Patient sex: M
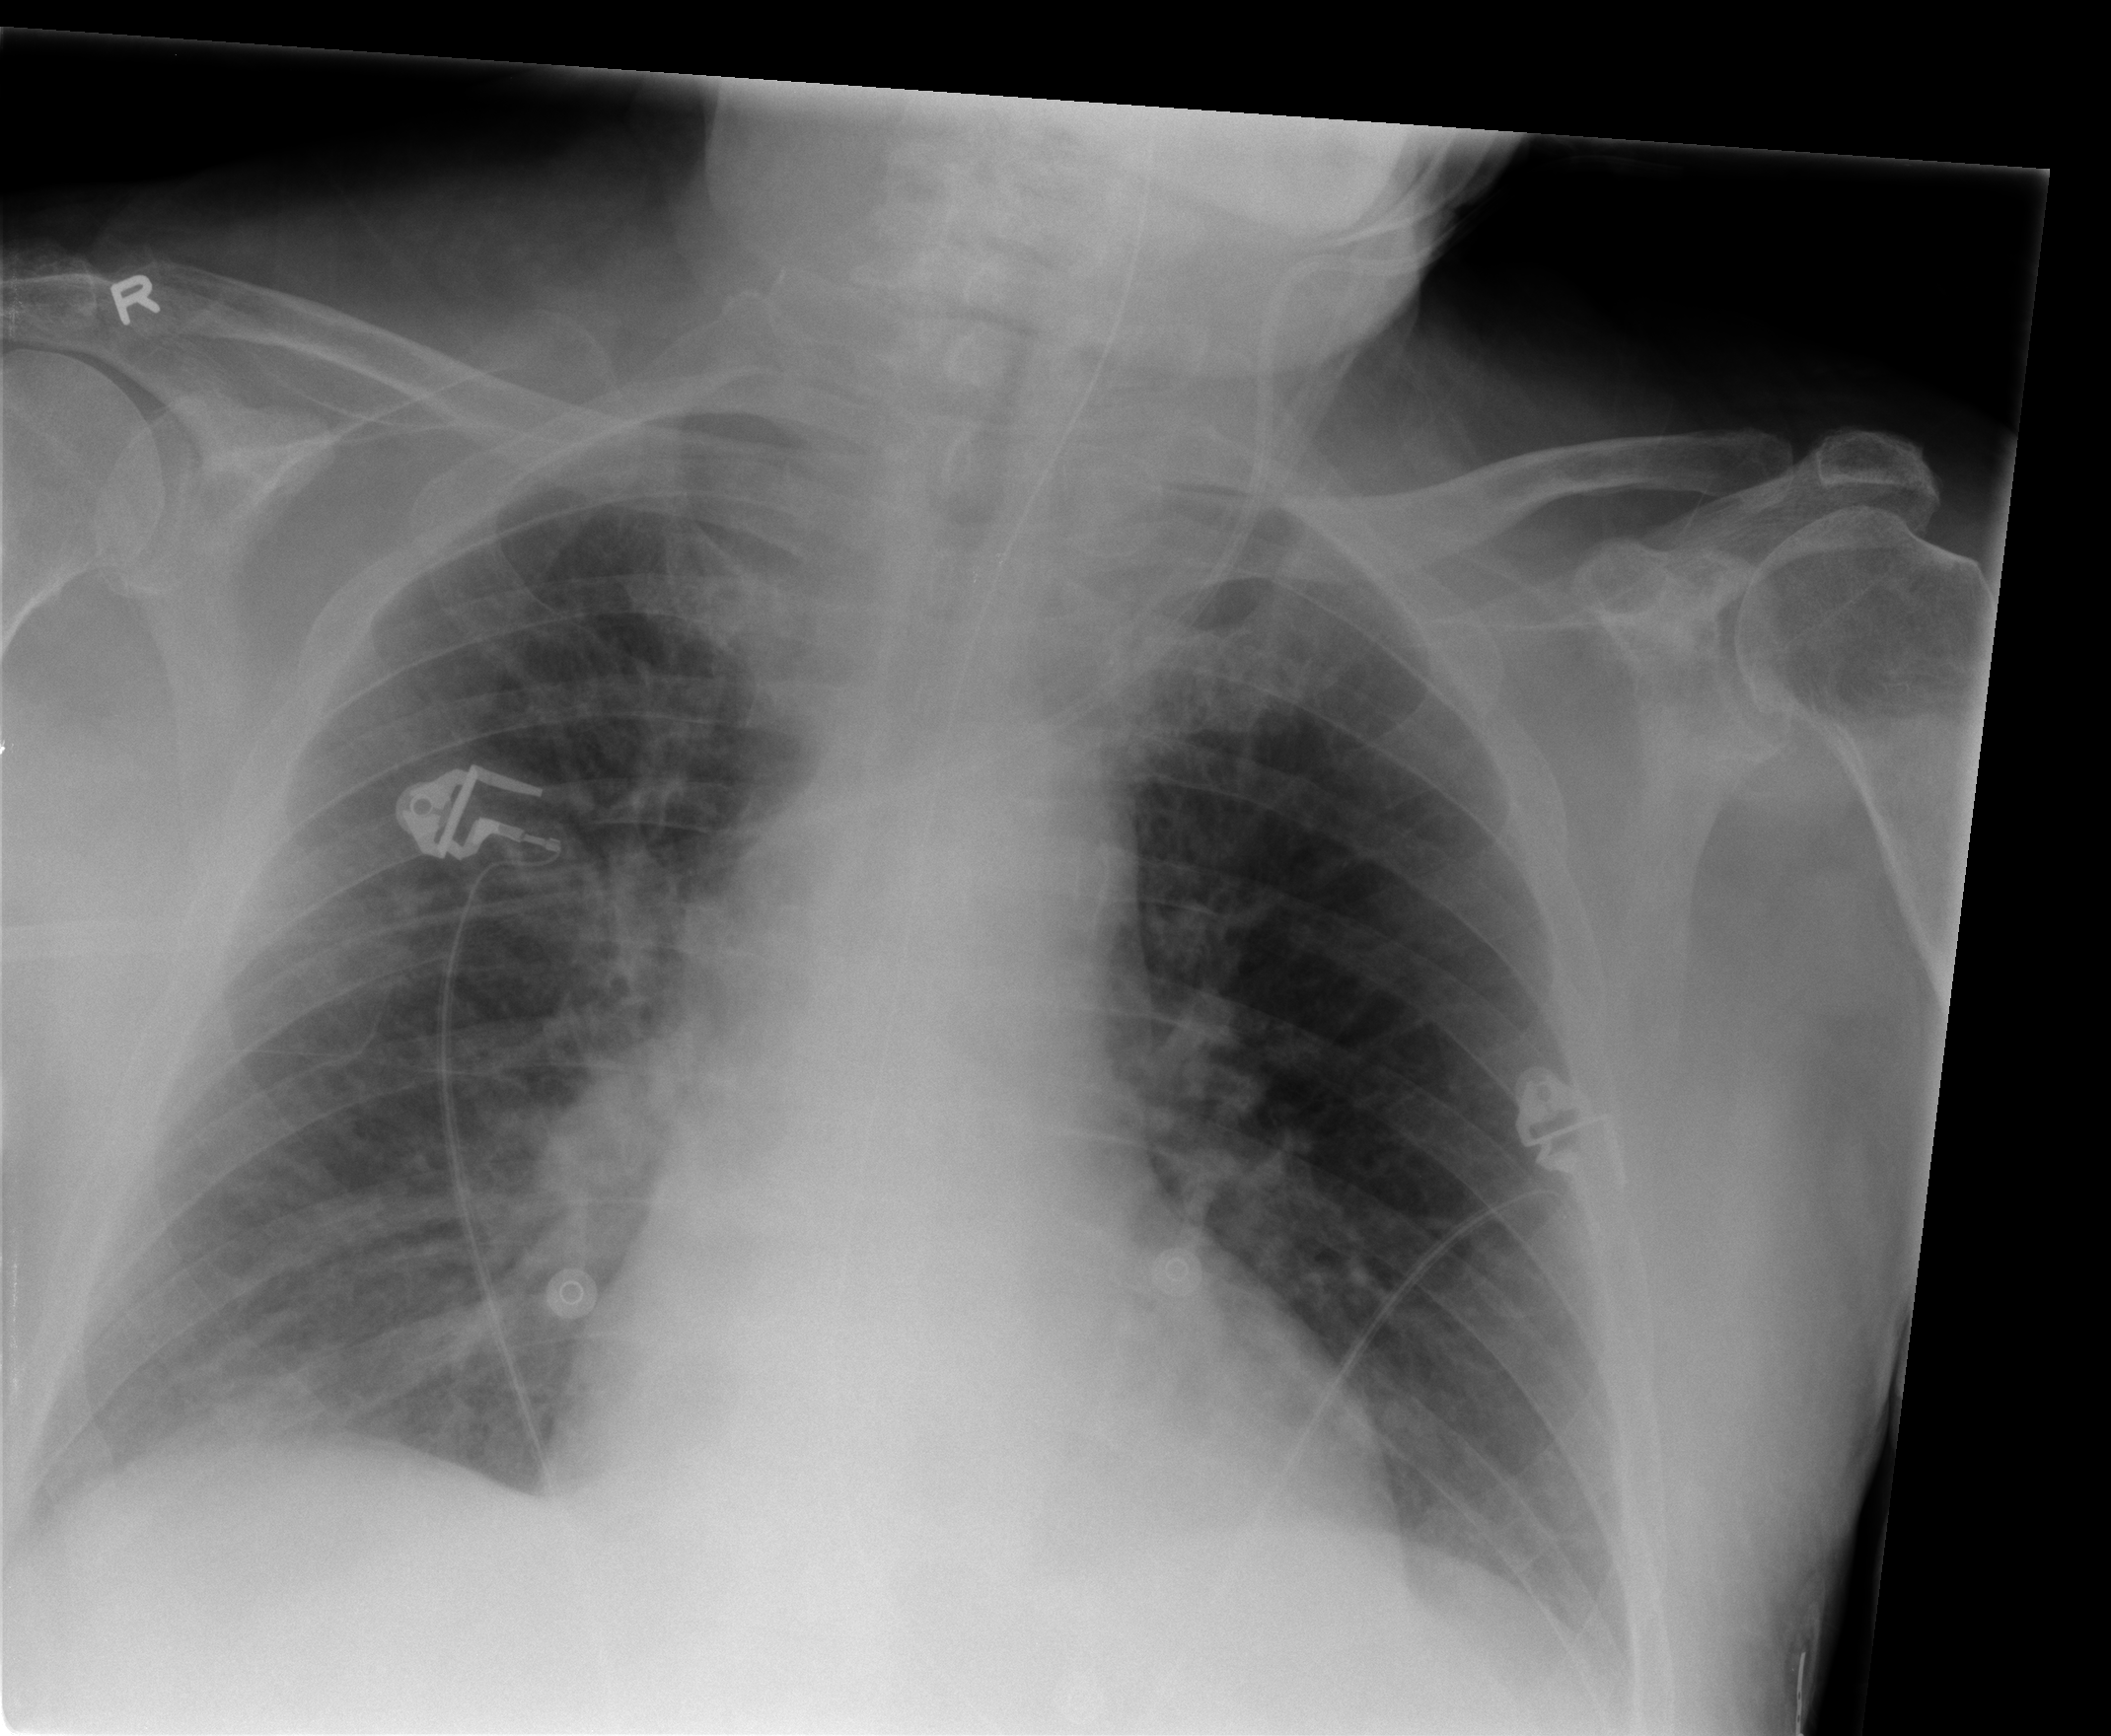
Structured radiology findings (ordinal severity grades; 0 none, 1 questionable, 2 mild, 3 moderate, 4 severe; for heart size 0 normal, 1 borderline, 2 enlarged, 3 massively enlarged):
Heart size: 0
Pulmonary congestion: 0
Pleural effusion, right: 0
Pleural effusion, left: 0
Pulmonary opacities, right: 0
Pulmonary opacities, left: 0
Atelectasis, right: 2
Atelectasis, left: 0